Interaction volume radius: 5 \u00c5
Interaction volume height: 10 \u00c5
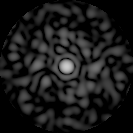
Disorder parameter: 0.8219